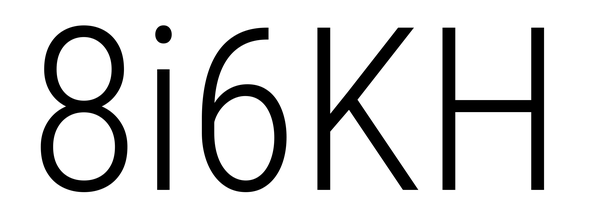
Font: Roboto_Condensed_Light